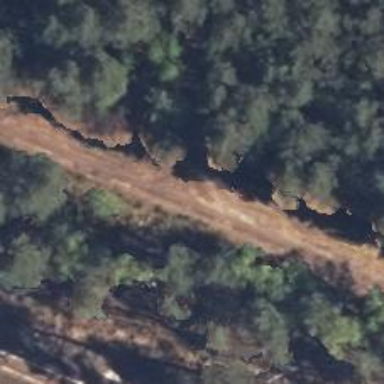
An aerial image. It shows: Grassy track road with grade 4 track type.